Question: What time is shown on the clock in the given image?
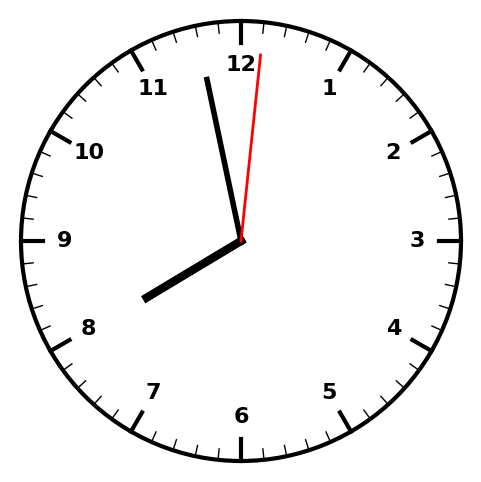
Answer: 07:58:01